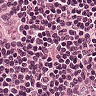
Metastatic tissue present: no